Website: apple
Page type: delivery-shipping
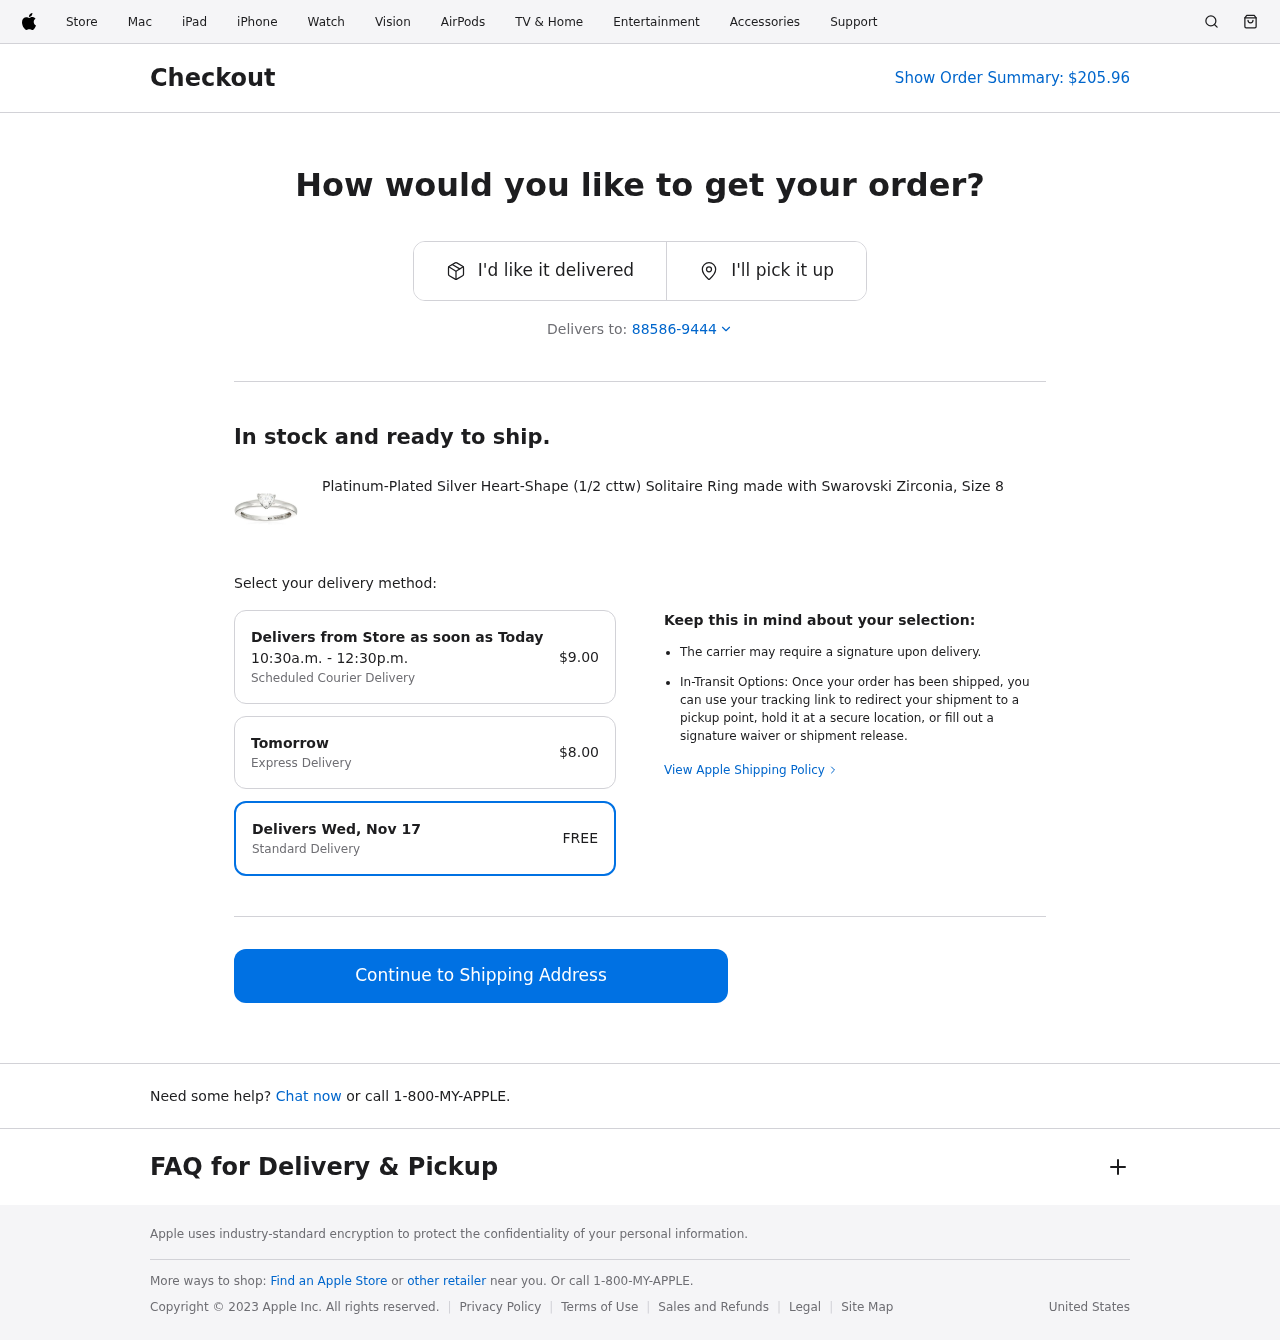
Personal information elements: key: PII_POSTCODE_FULL
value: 88586-9444
Product elements: key: PRODUCT1_NAME
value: Platinum-Plated Silver Heart-Shape (1/2 cttw) Solitaire Ring made with Swarovski Zirconia, Size 8
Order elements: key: ORDER_TOTAL
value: $205.96
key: ORDER_DELIVERY_DATE_SAMEDAY
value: Today
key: ORDER_SHIPPING_COST_SAMEDAY
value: $9.00
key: ORDER_DELIVERY_DATE_EXPRESS
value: Tomorrow
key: ORDER_SHIPPING_COST_EXPRESS
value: $8.00
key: ORDER_DELIVERY_DATE
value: Delivers Wed, Nov 17
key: ORDER_SHIPPING_COST
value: FREE